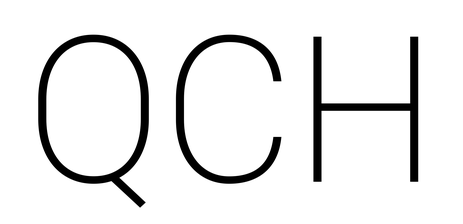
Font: Roboto_ExtraLight